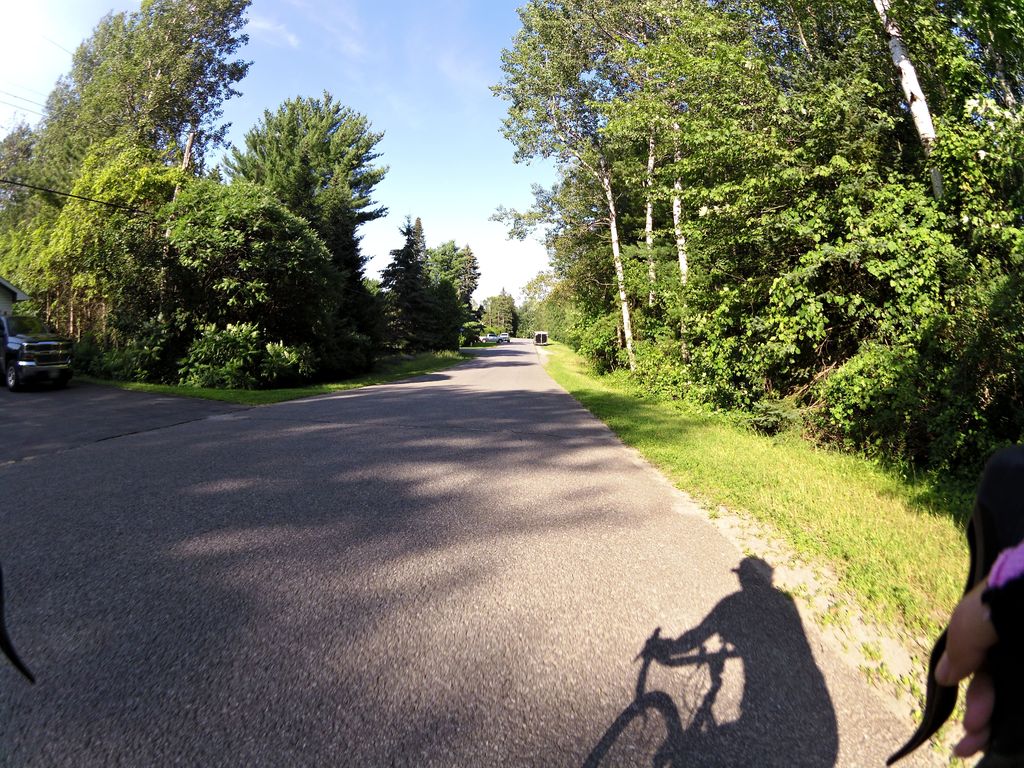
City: ottawa-gatineau